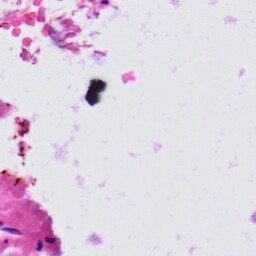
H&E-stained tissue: Prostate